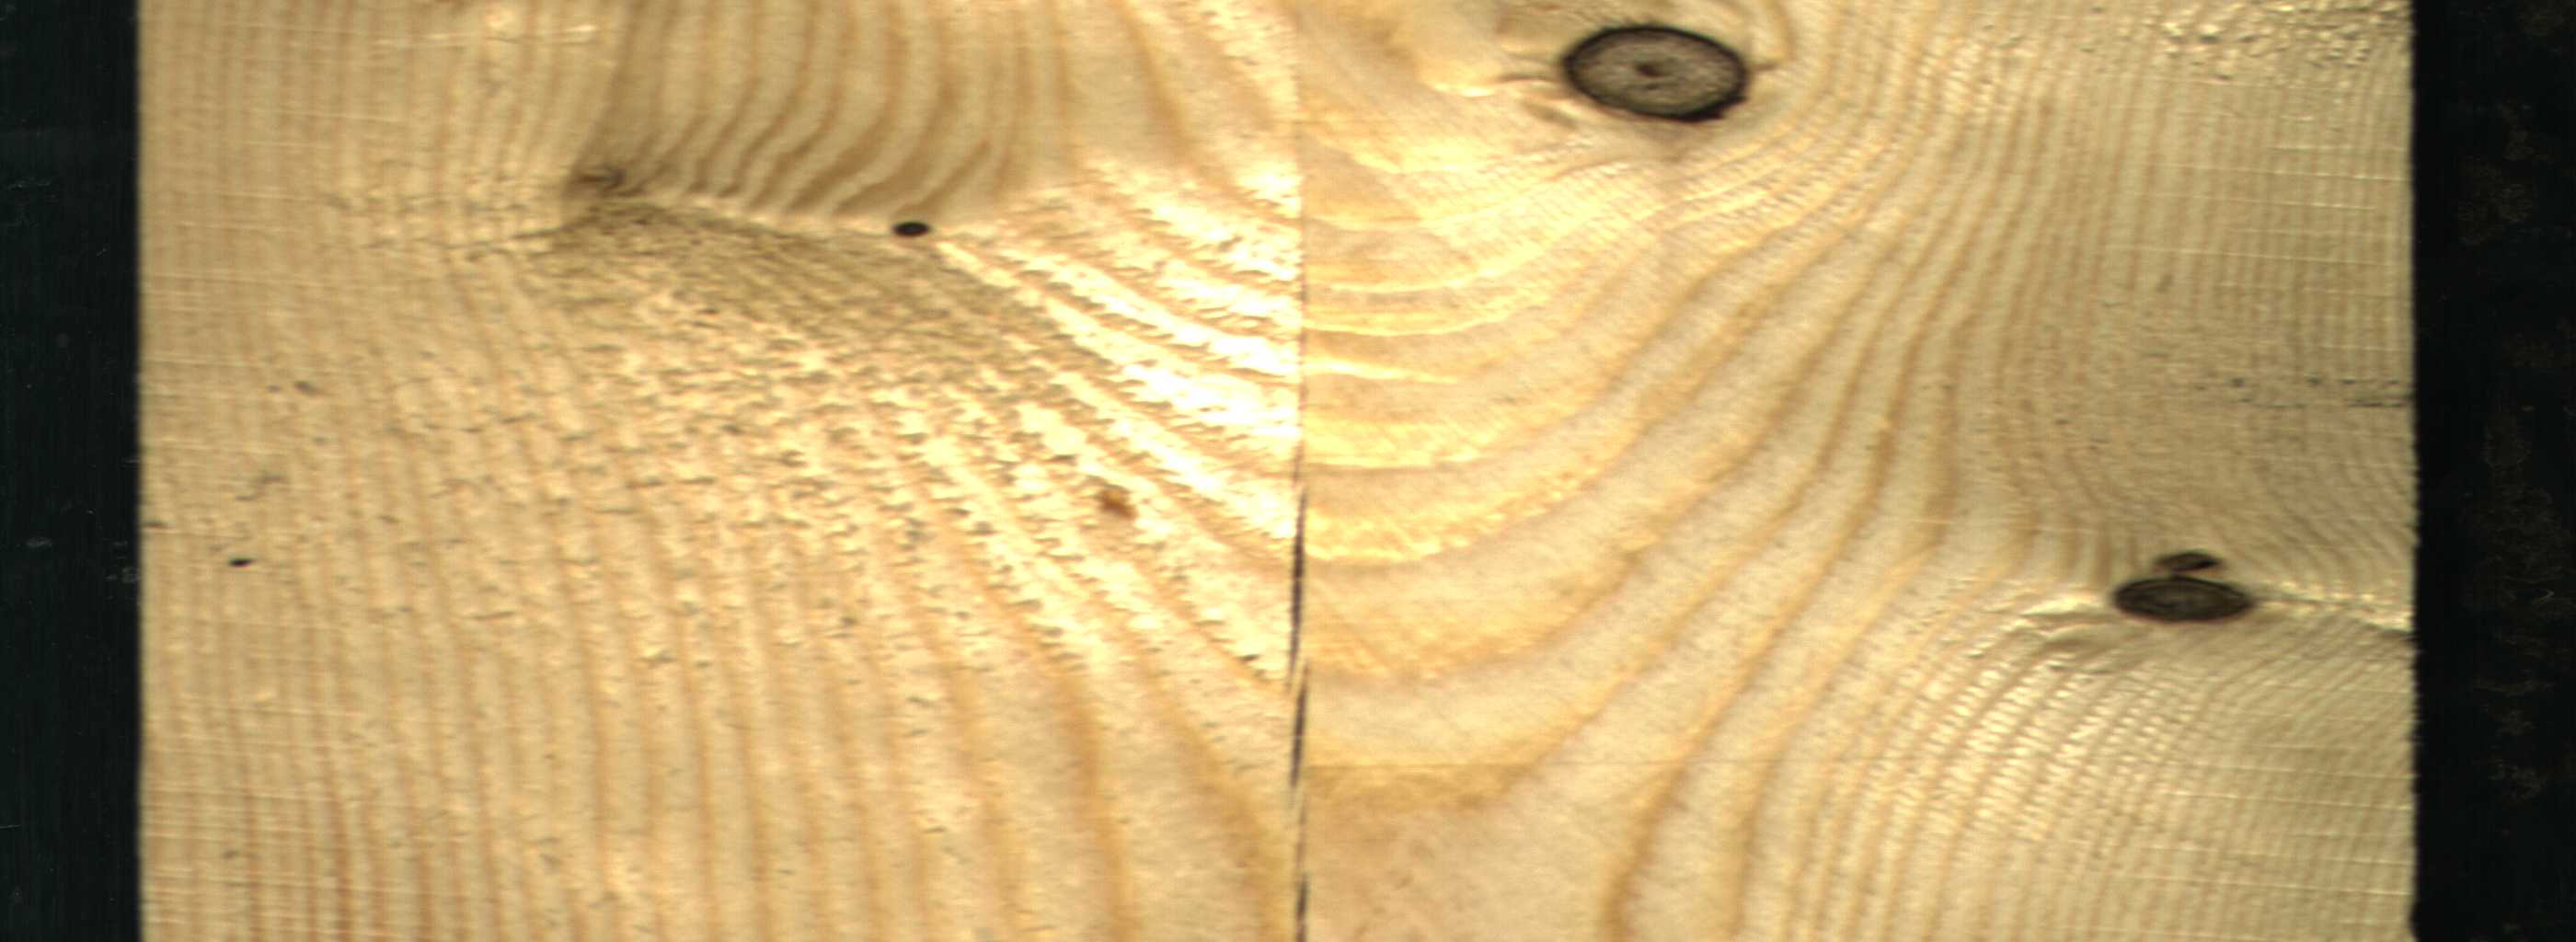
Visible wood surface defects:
Crack
Crack
Dead_Knot
Dead_Knot
Dead_Knot